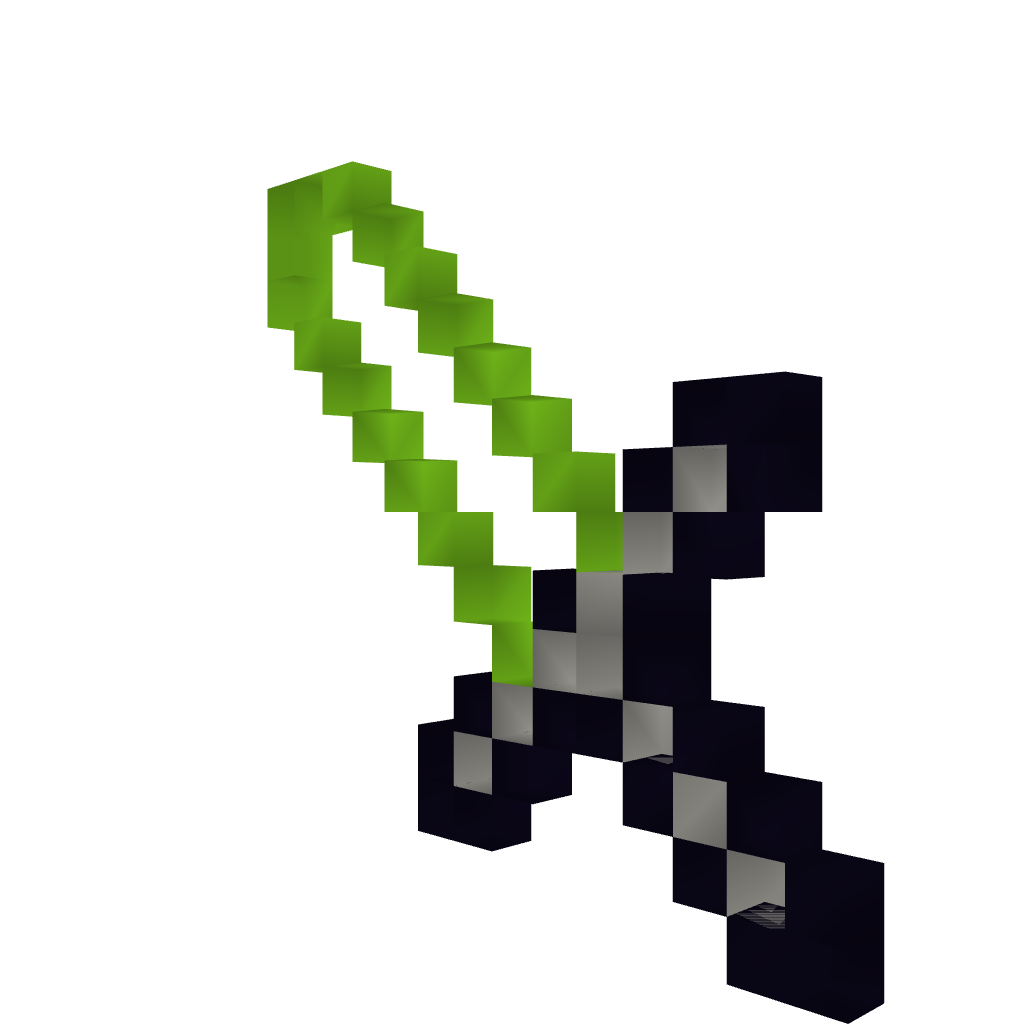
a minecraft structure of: Emerald Sword